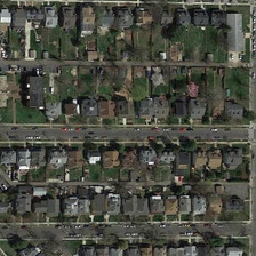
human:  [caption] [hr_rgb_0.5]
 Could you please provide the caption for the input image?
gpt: There are buildings, roads, meadows and trees.

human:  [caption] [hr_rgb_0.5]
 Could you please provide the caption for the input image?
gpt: There are buildings, roads, pastures and trees.

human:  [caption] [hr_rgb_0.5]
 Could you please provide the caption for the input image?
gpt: there are buildings, roads, meadows and trees.

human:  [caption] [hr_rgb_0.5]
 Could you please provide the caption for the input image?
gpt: There are buildings, roads, grass and trees.

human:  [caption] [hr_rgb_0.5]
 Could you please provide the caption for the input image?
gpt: There are buildings, roads, meadows and trees.